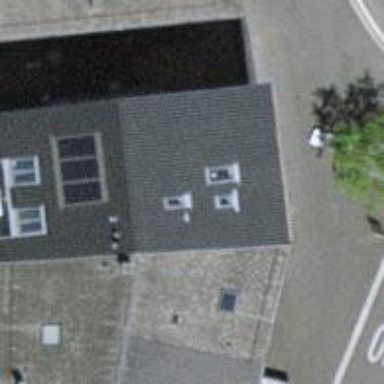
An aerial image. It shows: Restaurant.